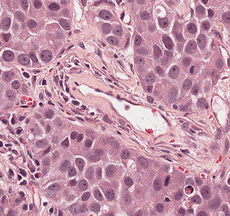
Tumor epithelial tissue: yes
Tumor-associated stroma tissue: yes
Normal tissue: no